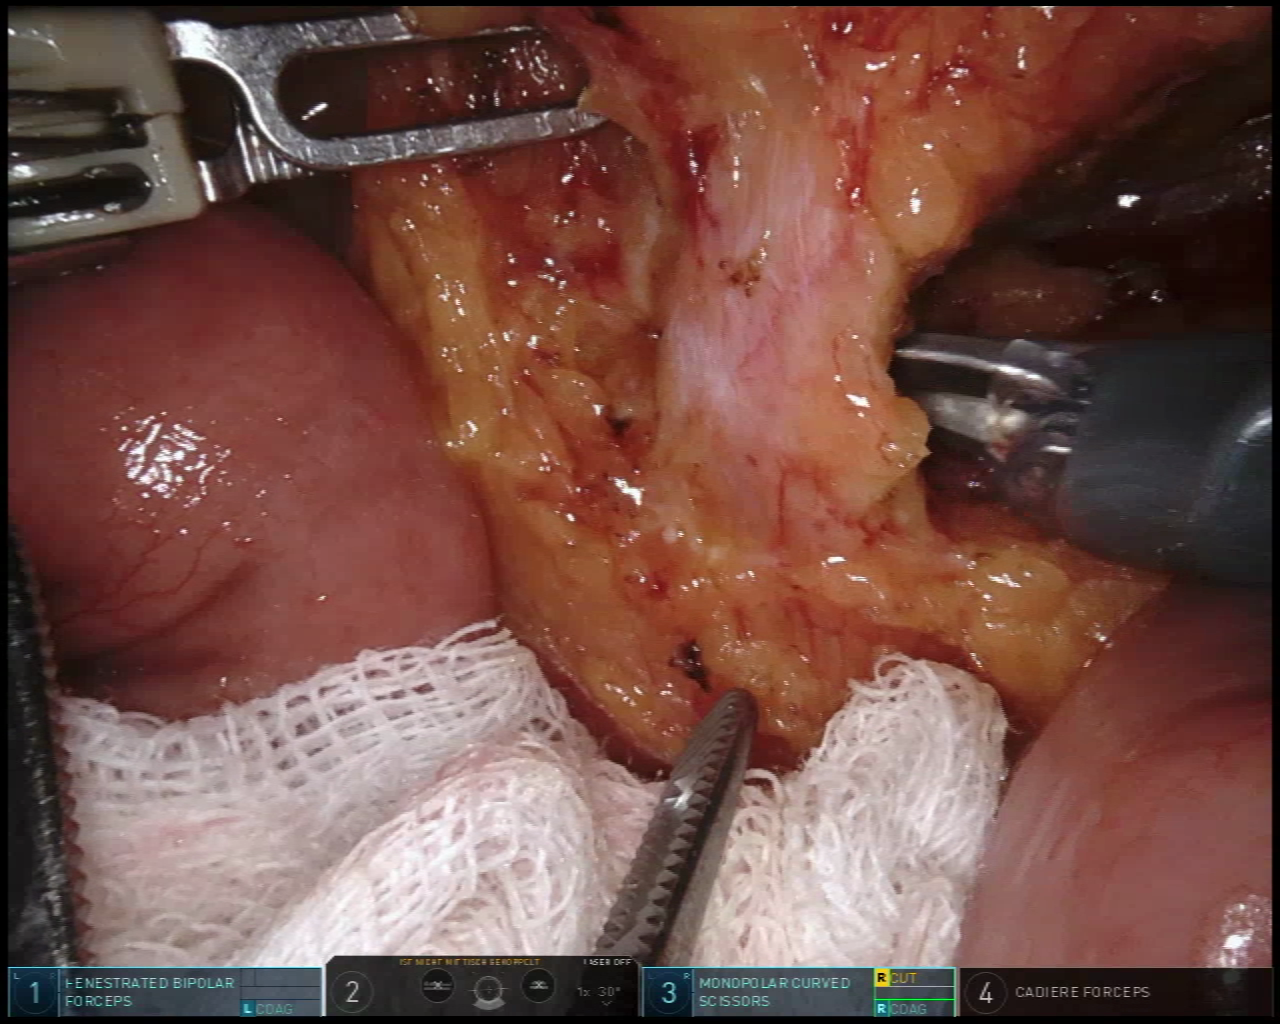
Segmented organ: inferior_mesenteric_artery
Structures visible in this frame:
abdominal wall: no
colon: no
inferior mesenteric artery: yes
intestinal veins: no
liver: no
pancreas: no
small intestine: yes
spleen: no
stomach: no
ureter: no
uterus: no
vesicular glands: no